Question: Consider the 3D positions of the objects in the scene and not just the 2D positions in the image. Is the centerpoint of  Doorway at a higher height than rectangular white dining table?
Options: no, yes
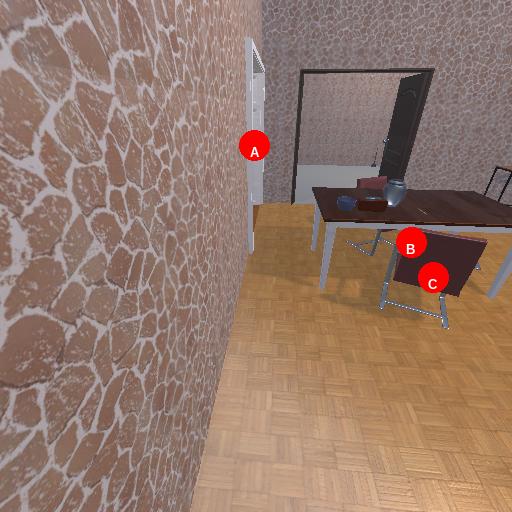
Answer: no